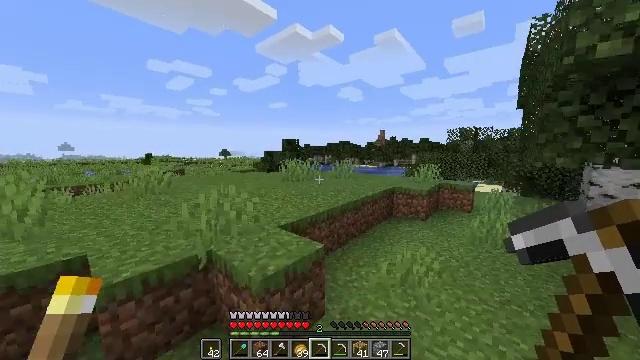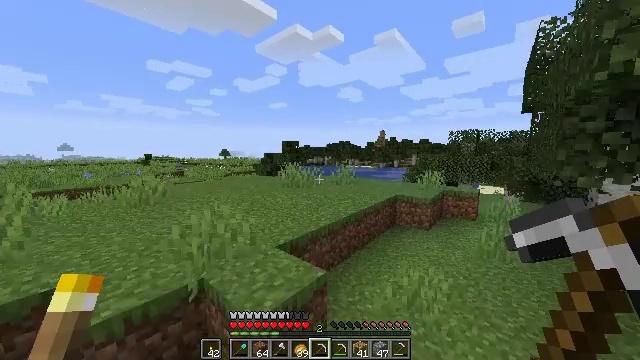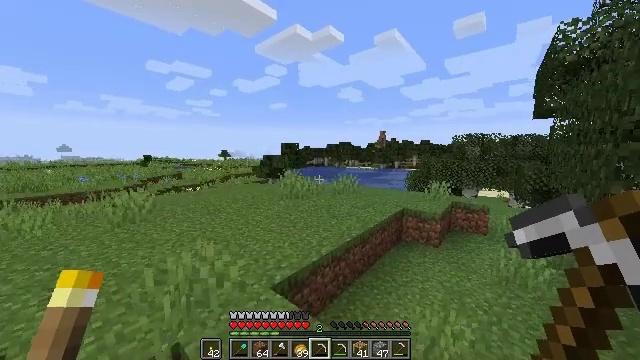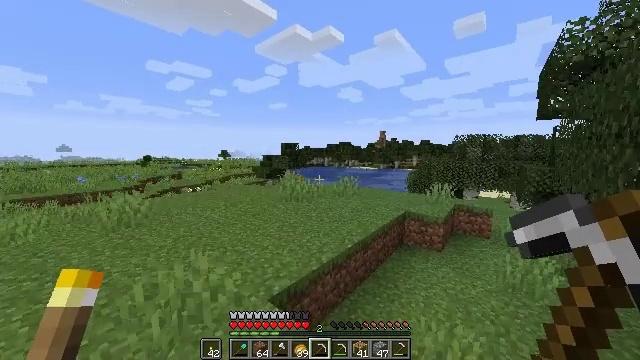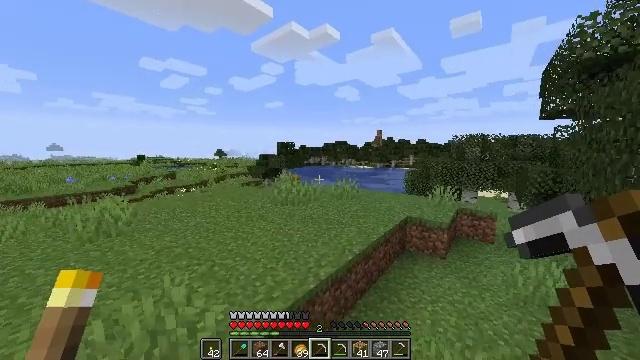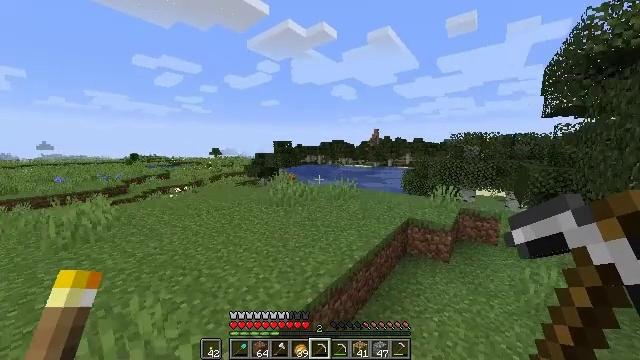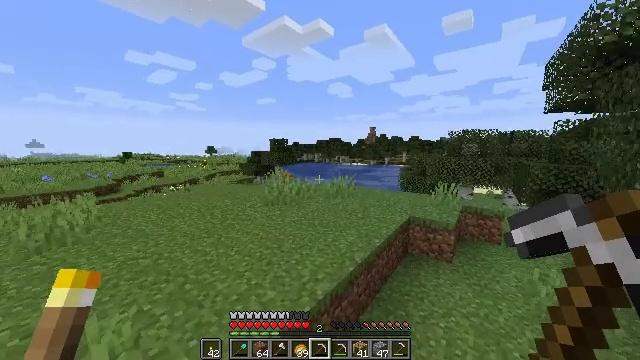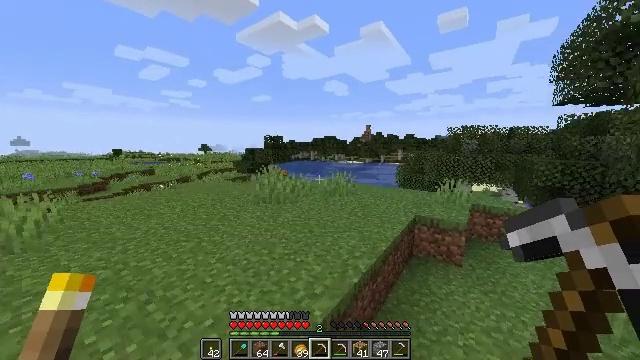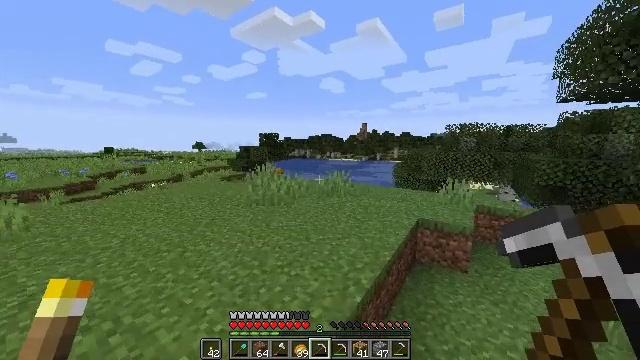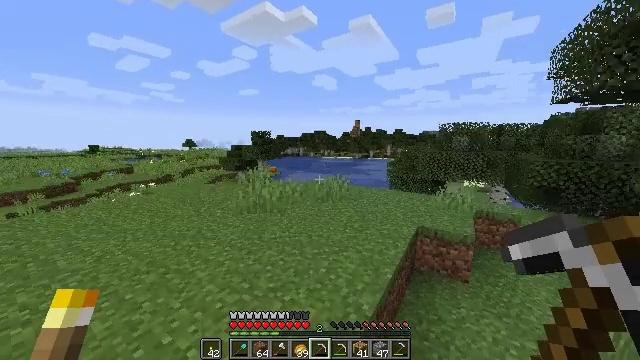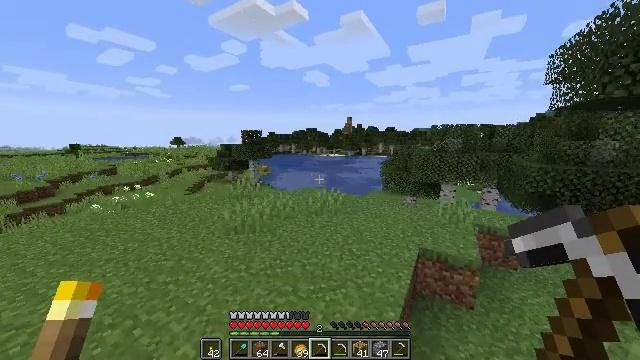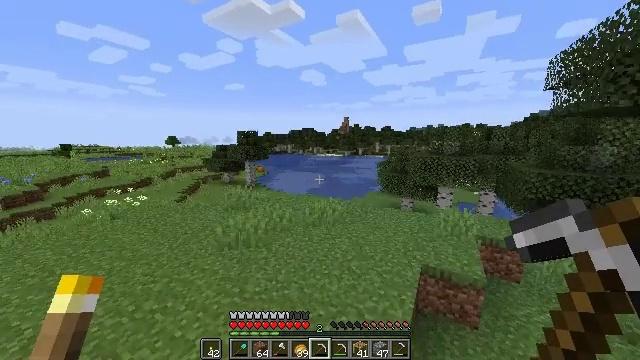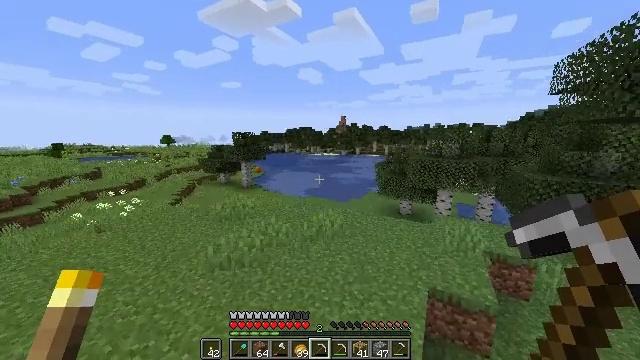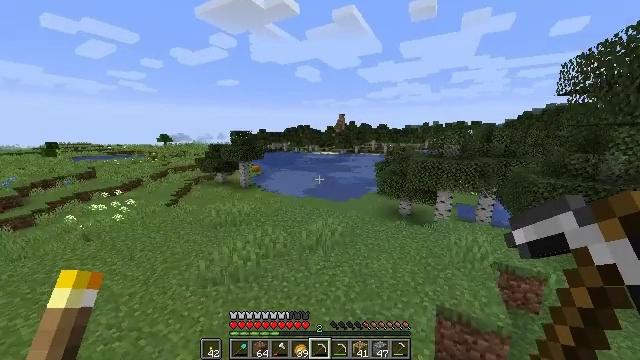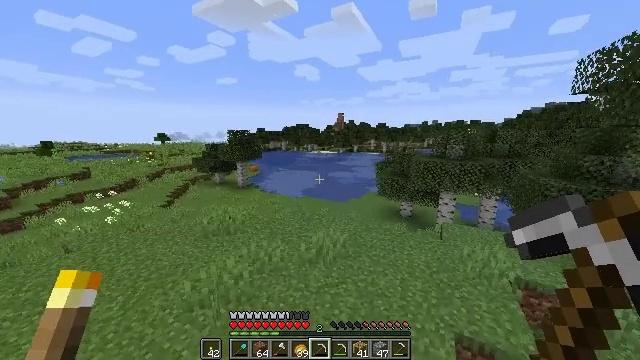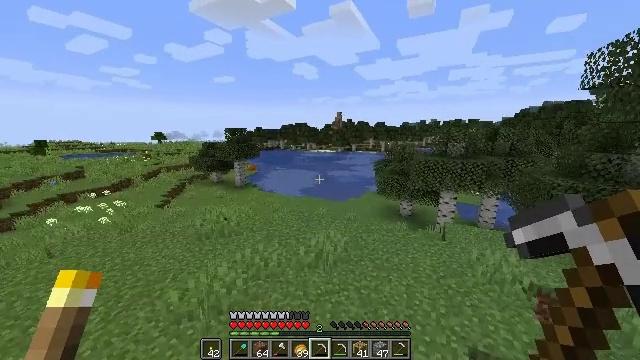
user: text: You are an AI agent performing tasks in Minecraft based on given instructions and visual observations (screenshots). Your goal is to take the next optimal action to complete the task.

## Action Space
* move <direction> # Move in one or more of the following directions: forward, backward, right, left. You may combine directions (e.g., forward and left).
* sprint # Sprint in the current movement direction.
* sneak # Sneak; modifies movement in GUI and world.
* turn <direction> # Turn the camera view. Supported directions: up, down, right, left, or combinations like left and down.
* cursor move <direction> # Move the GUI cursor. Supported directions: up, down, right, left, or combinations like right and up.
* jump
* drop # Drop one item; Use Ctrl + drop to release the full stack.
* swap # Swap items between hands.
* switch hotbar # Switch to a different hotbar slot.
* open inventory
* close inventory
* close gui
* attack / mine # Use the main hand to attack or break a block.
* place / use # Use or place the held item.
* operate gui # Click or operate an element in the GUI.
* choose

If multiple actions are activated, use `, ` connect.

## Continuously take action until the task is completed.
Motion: motion action
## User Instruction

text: Mine the kelp plant underwater.
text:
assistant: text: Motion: move forward, sprint, jump
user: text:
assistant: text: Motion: move forward, jump
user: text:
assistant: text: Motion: move forward, jump
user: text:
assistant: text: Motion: move forward, jump
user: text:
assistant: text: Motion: move forward, jump
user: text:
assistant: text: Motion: move forward, jump
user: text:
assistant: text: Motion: move forward, turn right, jump
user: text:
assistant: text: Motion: move forward, turn right, jump
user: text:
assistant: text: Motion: move forward, sprint, turn right, jump
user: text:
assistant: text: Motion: move forward, sprint, turn right and down, jump
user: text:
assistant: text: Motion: move forward, sprint, jump
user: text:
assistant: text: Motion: move forward, sprint, jump
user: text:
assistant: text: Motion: move forward, jump
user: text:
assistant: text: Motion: move forward, jump
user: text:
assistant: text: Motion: move forward, jump
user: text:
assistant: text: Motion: move forward, jump
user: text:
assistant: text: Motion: move forward, jump
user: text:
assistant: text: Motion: move forward, turn right and down, jump
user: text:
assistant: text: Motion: move forward, turn right and down, jump
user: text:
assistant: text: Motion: move forward, sprint, turn right, jump
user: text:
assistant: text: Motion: move forward, sprint, jump
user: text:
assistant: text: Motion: move forward, sprint, jump
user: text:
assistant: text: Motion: move forward, jump
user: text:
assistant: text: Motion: move forward, jump
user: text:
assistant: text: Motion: move forward, jump
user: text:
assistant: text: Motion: move forward, jump
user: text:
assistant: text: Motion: move forward, jump
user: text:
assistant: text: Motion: move forward, jump
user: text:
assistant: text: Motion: move forward, turn right and down, jump
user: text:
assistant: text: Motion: move forward, jump